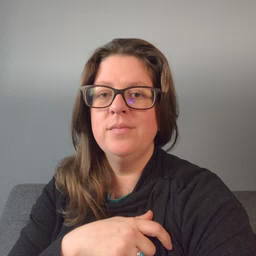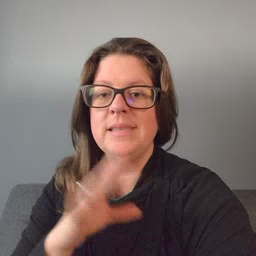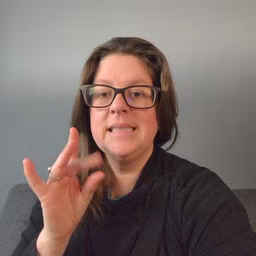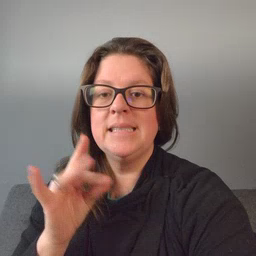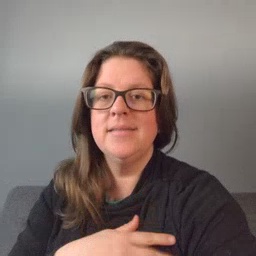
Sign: sticky